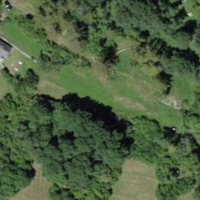
EUNIS habitat code: 48
Species observed at this site:
Corvus corax